The picture encodes a bearing's raw vibration samples as pixel intensities in a 2-D grid. Classify the bearing condition as one of: normal, inner_race, outer_race, ball.
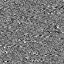
Answer: inner_race